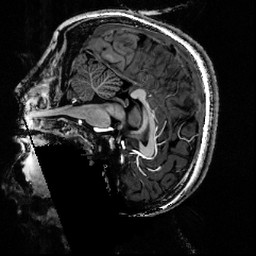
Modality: T1w
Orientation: sagittal
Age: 24
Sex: female